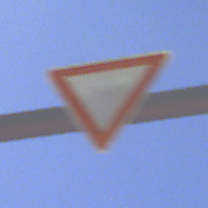
Verkehrszeichen: VorfahrtGewaehren
Umgebung: Outdoor, Nature
Tageszeit: Midday
Wetter: Clear
Licht: Natural
Jahreszeit: NotSpecified
Kontrast: HighContrast